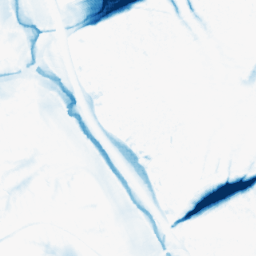
Category: morphological
Decomposition family: morphological
Decomposition parameters: operation: closing
size: 20
Upsampling method: sinc_blackman
Upsampling parameters: scale: 2
kernel_size: 4
Upsampling scale: 2